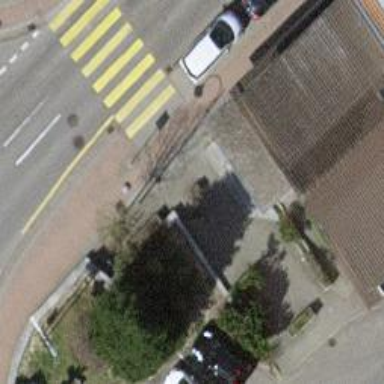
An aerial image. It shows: Set of concrete steps.